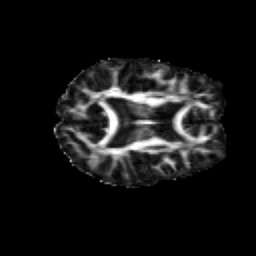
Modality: FA
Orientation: axial
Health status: healthy
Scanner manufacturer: siemens
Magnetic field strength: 3 T
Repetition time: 10 s
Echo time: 0.092 s